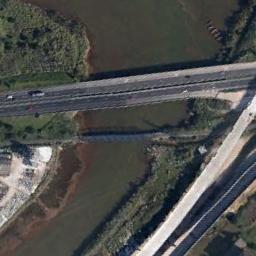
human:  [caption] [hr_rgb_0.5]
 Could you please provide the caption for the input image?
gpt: There are two bridges over the river with some roads and plants beside .

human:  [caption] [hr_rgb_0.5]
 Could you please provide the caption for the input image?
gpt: Three parallel bridges of different widths connect the green fields on both sides of the green river  There are many roads on the land .

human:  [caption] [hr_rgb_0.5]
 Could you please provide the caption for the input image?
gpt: Two bridges built on a dark green river and some green plants on one side of the river .

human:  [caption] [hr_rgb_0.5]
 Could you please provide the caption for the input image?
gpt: There are two parallel bridges, And the color of the water is dark green .

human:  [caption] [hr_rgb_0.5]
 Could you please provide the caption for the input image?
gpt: There are many cars on the bridge .